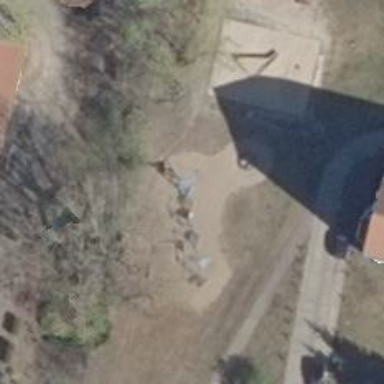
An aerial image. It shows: Playground structure.